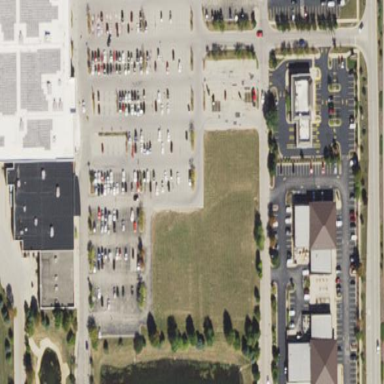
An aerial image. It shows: Retail area.